Question: I'm trying to load some embedded tweets in WKWebViews in Swift, on iOS. I get the html content with Twitter oembed API (<URL>, since the native Twitter SDK is not supported anymore.
Sometimes, the tweet doesn't load completely, and sometimes it does :

As you can see on this screenshot, the first tweet doesn't load images, buttons, fonts... but the second one does load successfully.
I have tried to load the tweets one by one in a queue, as I thought the simultaneous loading of all the tweets at once was the problem... but with no success unfortunately.
I get the tweet HTML like this :
'''
func getEmbeddedTweet(url: String, completion: @escaping (_ html: String?) -> Void) -> Void {
let twitterUrl = "https://publish.twitter.com/oembed?hide_thread=true&url="+url
Alamofire.request(twitterUrl).responseJSON { response in
switch response.result {
case .success(let JSON):
if let response = JSON as? NSDictionary, let html = response.object(forKey: "html") as? String {
completion(html)
}
case .failure(_):
completion(nil)
}
}
}
'''
And I load it simply like this :
'''
self.webView!.loadHTMLString(html, baseURL: nil)
'''
I would like that every tweets load properly.
Does someone already encounter this issue before ? Thanks !
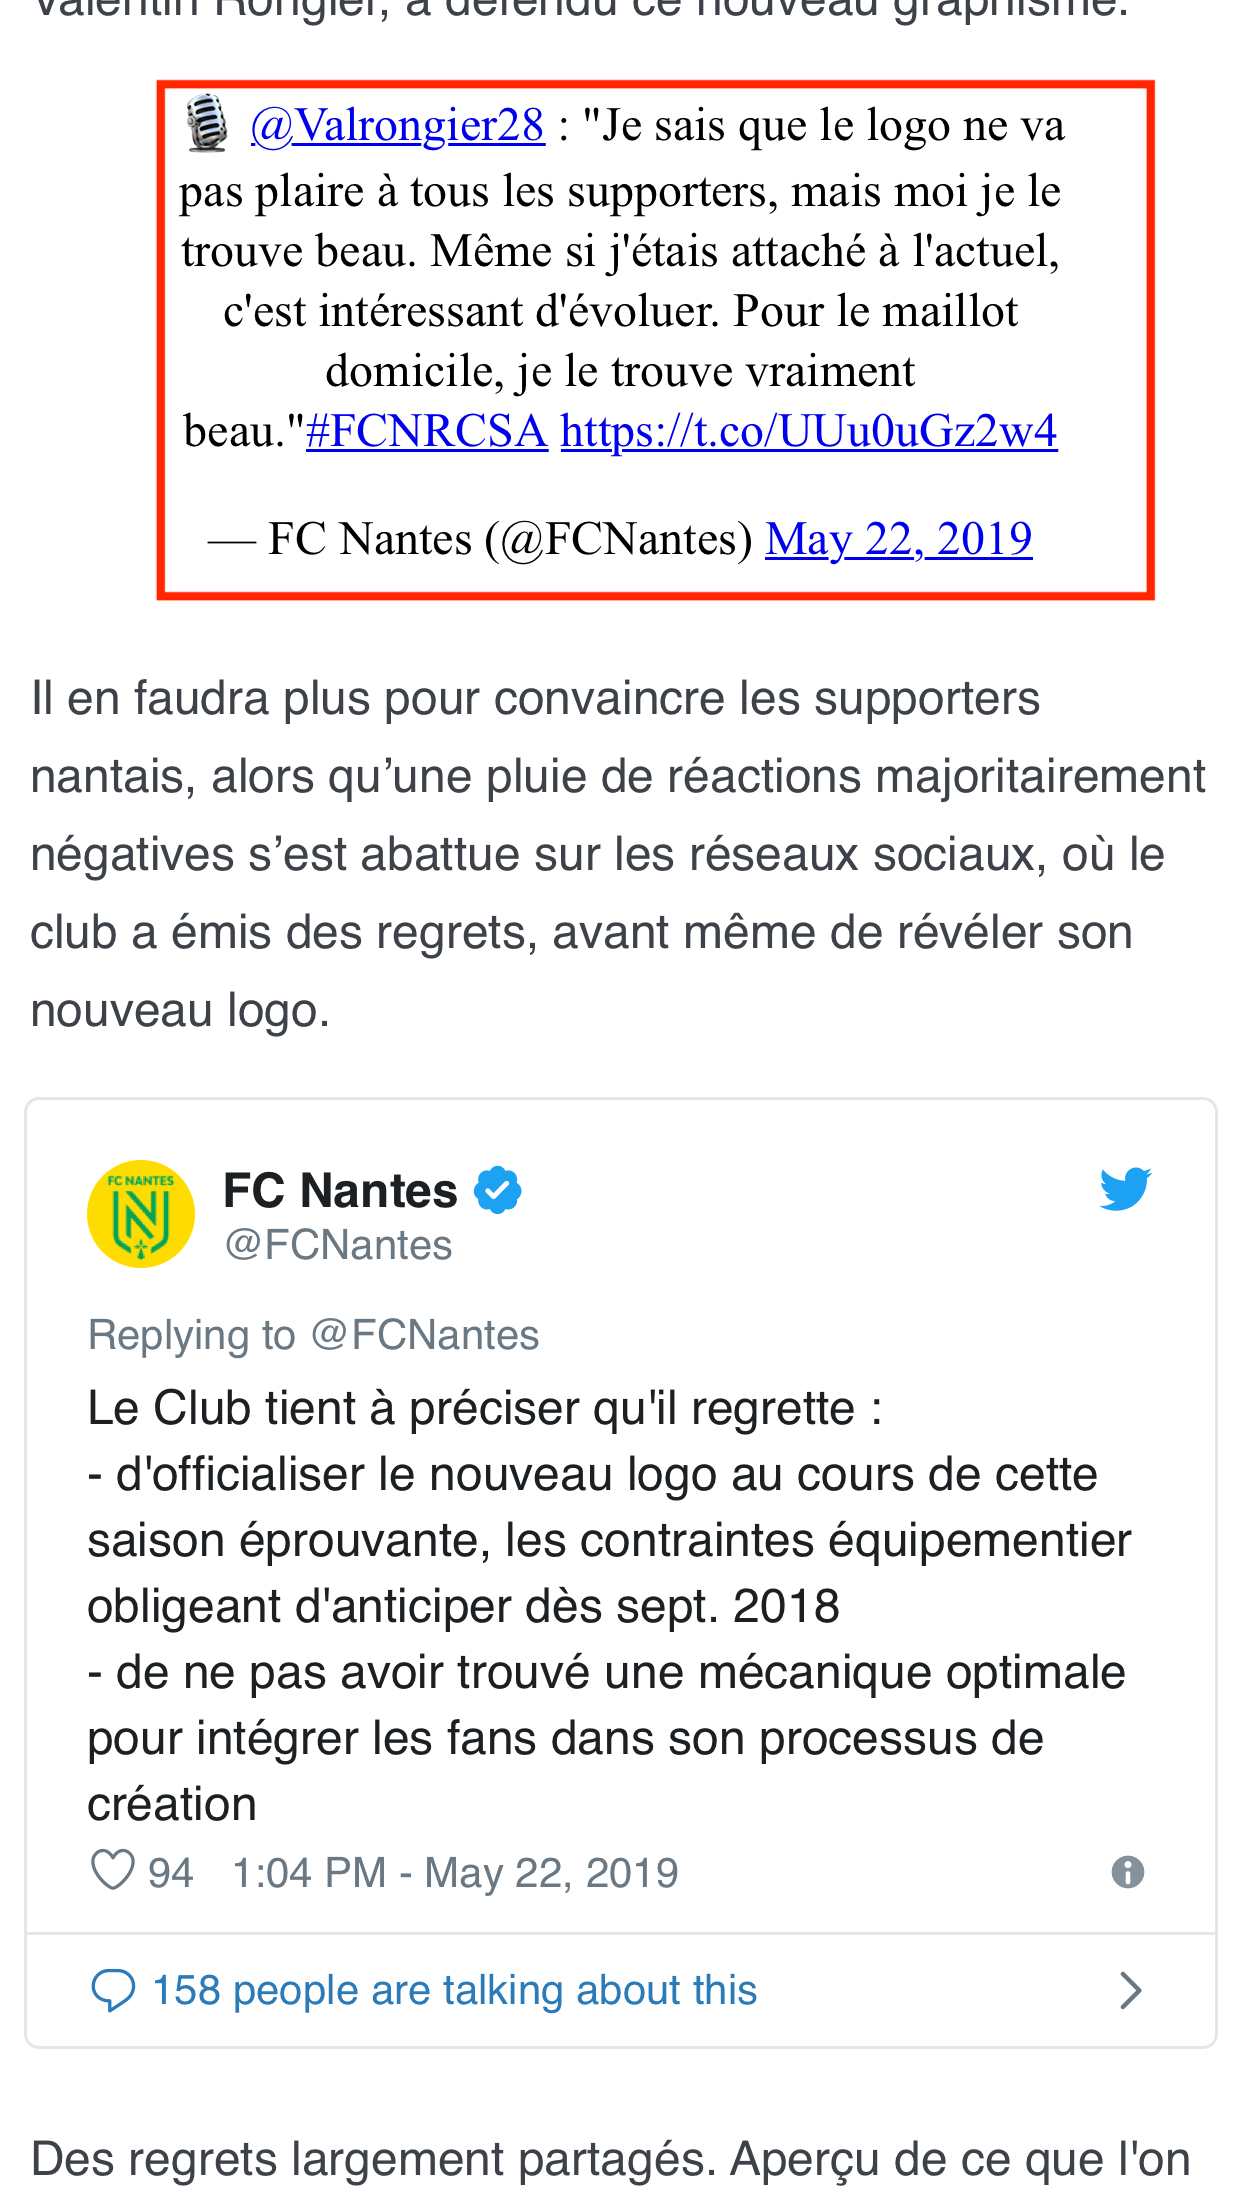
Answer: The problem was Twitter-side...
They fixed it some days ago :
<URL>
<URL>